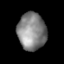
Tissue: lung
Cell type: T cells
Senescence score: 0.5812
Nuclear area (px): 1036
Mean DAPI intensity: 132.139